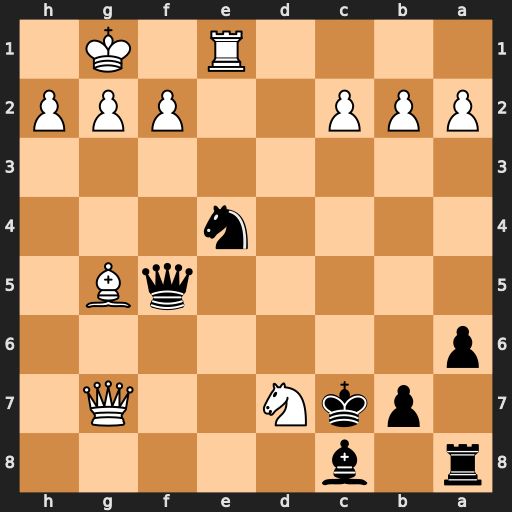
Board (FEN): r1b5/1pkN2Q1/p7/5qB1/4n3/8/PPP2PPP/4R1K1
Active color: b
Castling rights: -
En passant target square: -
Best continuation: Qxf2+ Kh1 Qxe1#